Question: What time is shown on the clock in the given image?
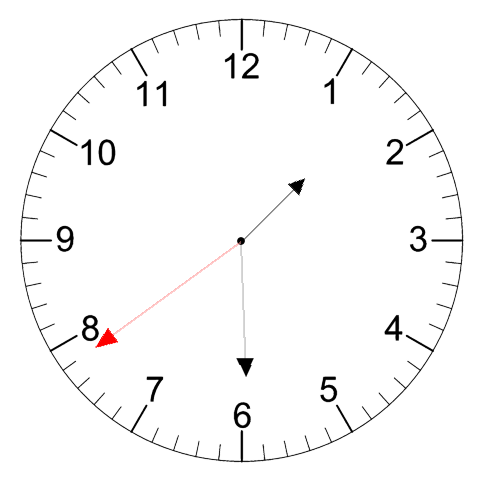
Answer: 01:29:39